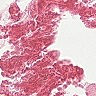
Metastatic tissue present: no